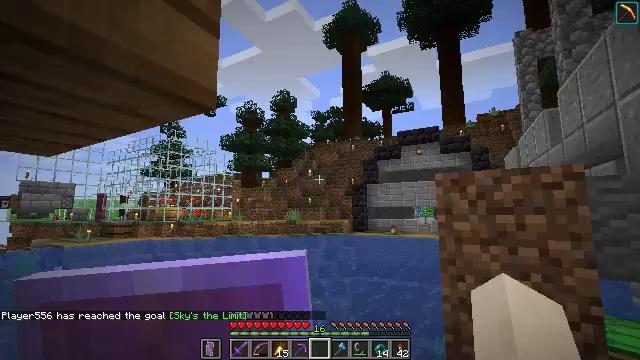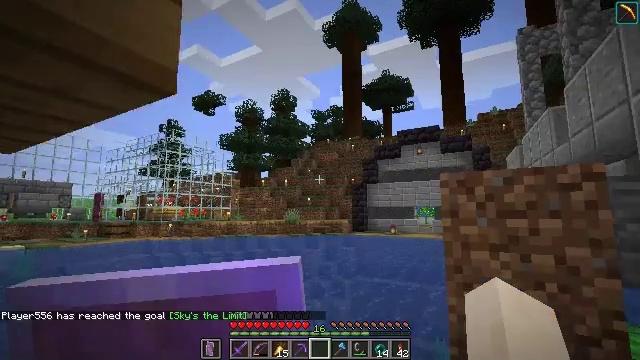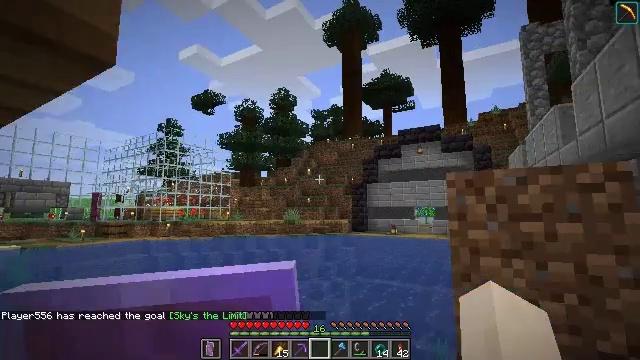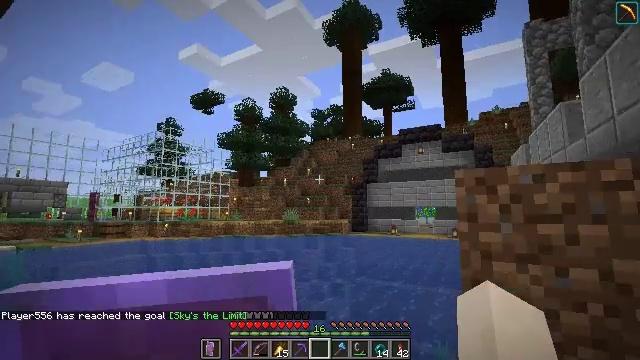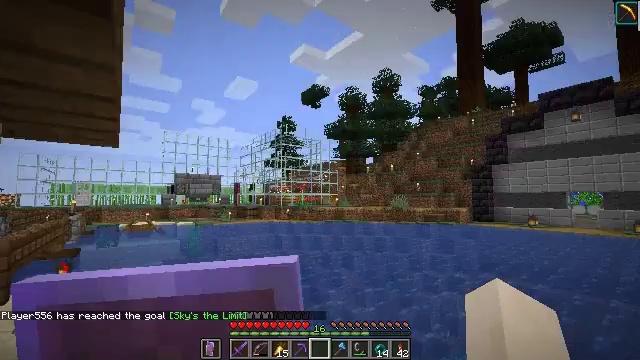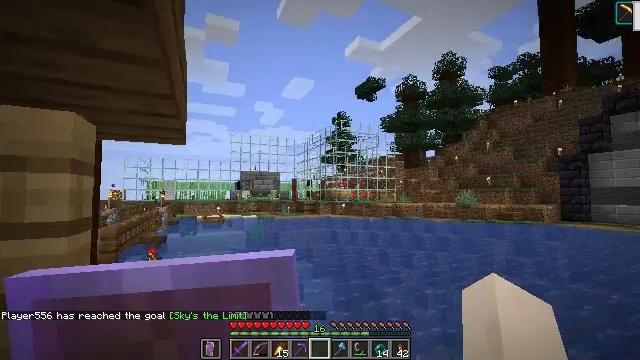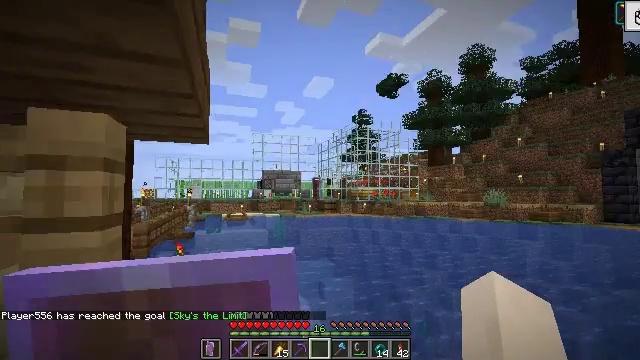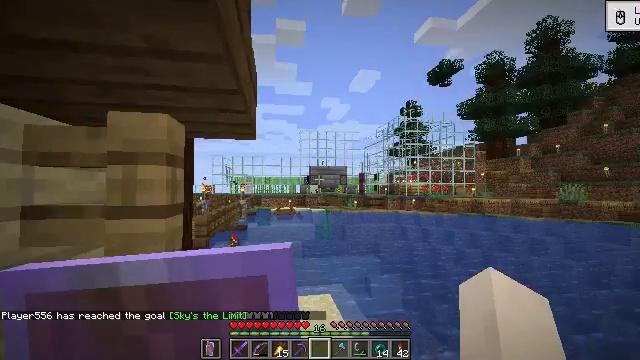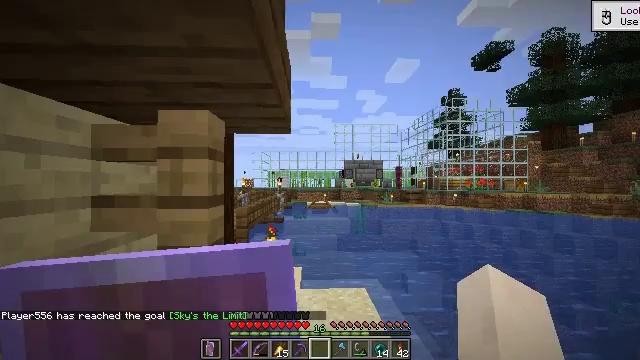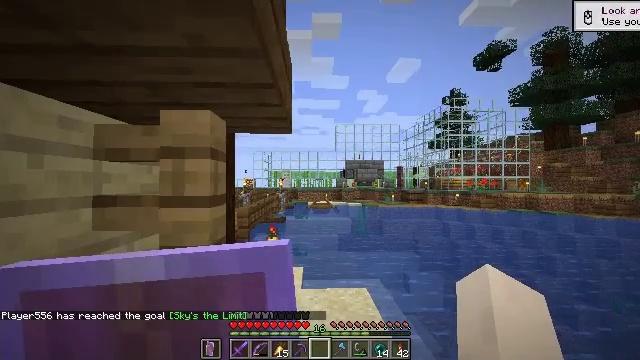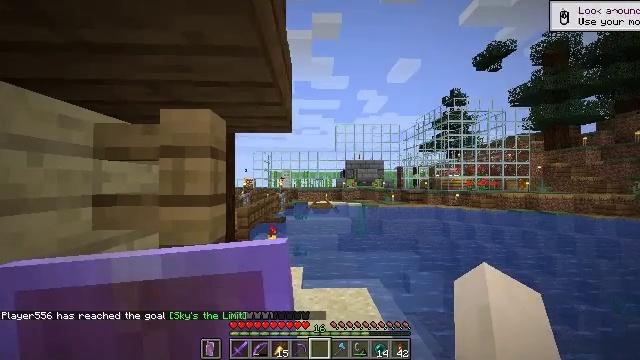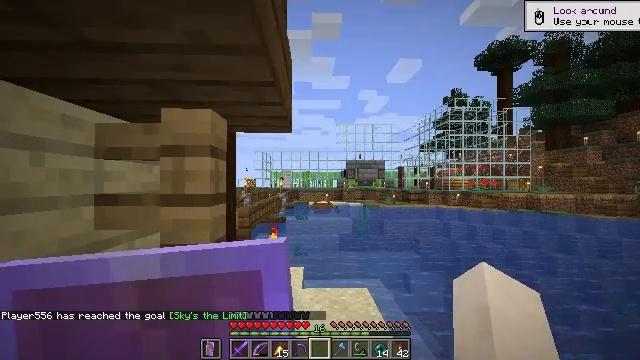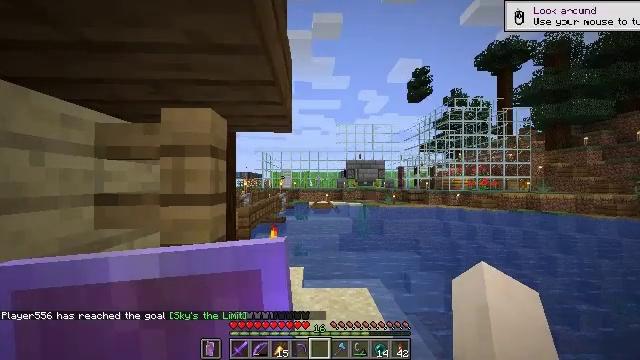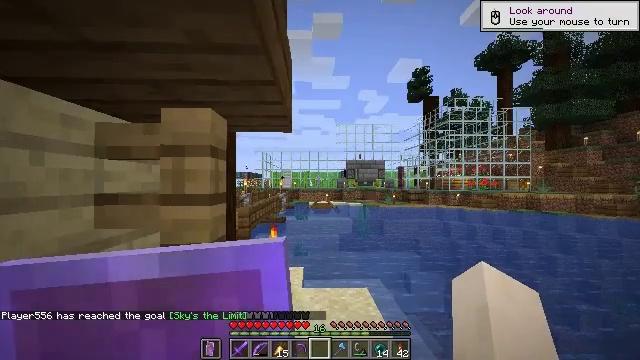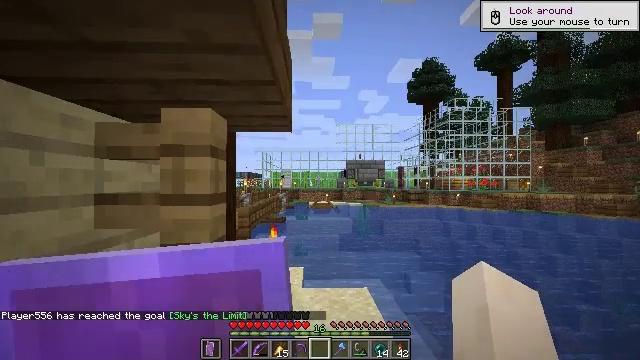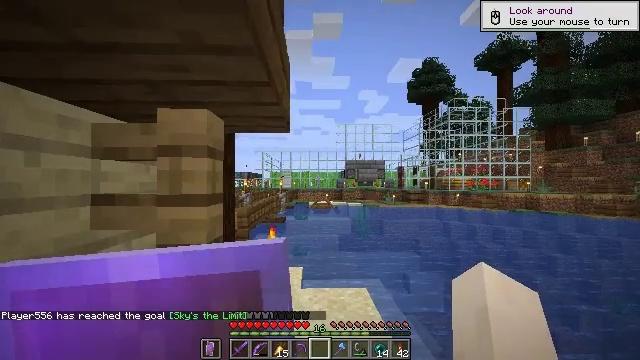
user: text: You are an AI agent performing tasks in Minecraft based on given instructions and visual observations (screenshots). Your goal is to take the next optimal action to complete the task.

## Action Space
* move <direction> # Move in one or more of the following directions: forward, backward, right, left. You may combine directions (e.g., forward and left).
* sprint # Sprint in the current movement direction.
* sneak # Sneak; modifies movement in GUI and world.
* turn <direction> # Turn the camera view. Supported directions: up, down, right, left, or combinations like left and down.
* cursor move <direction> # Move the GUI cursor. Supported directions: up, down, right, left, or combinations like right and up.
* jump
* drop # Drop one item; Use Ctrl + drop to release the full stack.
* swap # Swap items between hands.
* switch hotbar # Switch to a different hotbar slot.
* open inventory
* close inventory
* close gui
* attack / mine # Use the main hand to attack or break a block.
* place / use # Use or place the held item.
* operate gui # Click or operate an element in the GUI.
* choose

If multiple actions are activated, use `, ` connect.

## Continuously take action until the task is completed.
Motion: motion action
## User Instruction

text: Attack the emerald block with a tool.
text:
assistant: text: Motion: move forward
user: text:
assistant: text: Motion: move forward
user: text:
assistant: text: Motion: no_op
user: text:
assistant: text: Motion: turn left and down
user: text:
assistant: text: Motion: turn left and down
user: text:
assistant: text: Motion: turn left
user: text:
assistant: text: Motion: turn left and down
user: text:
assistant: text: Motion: turn left and down
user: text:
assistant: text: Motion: no_op
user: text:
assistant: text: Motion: no_op
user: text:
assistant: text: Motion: no_op
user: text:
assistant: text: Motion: no_op
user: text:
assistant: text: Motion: no_op
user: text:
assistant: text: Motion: no_op
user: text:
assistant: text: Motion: move right
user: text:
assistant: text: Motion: move right
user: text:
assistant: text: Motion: move right
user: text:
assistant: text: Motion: move forward and move right
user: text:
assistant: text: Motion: move forward and move right
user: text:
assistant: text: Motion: move forward, turn left and down
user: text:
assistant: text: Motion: move forward, turn left and down
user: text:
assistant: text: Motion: move forward, turn left and down
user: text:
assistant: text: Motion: move forward, turn left
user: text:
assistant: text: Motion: move forward, turn left
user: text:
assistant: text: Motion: move forward
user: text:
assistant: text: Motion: move forward
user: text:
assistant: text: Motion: move forward
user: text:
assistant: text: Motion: move forward
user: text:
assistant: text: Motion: move forward
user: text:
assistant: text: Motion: move forward